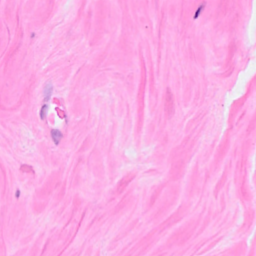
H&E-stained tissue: Breast